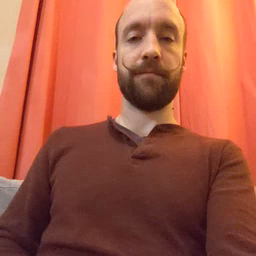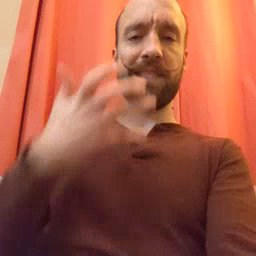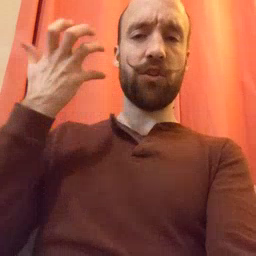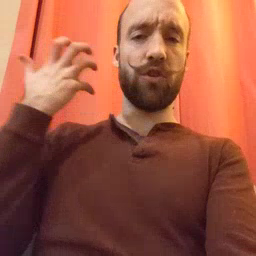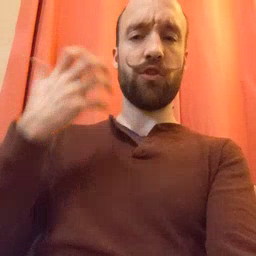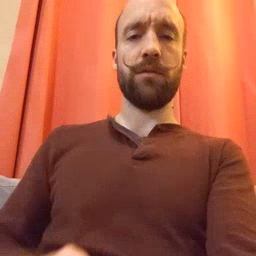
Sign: tiger